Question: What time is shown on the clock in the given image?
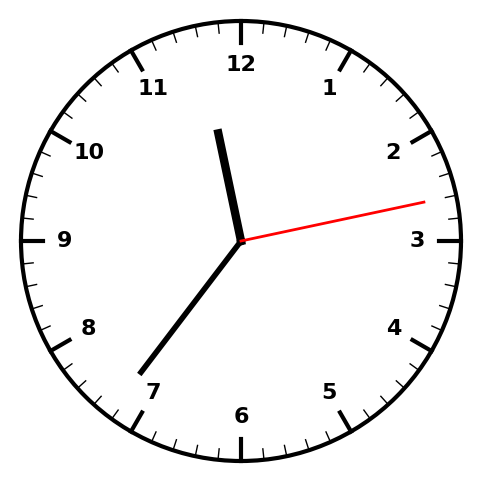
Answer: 11:36:13